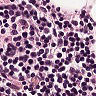
Metastatic tissue present: no